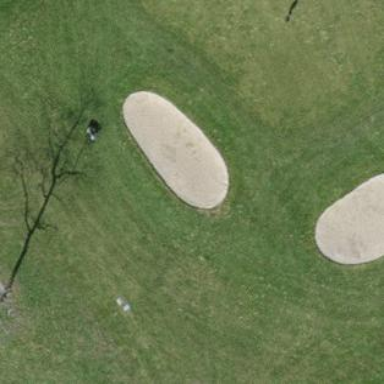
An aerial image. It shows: Golf bunker filled with natural sand.